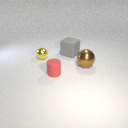
small yellow metal sphere behind large brown metal sphere